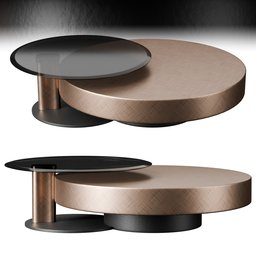
Label: furniture